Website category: jobs
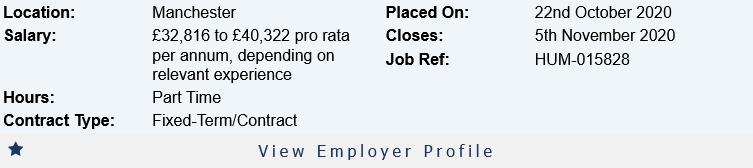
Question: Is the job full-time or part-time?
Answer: Part Time

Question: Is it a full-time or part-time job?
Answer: Part Time

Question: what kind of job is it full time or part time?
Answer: Part Time

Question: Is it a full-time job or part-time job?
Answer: Part Time

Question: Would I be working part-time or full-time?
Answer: Part Time

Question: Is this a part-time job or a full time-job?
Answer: Part Time

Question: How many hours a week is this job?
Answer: Part Time

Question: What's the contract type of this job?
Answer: Fixed-Term/Contract

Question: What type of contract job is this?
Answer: Fixed-Term/Contract

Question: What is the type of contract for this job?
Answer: Fixed-Term/Contract

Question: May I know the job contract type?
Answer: Fixed-Term/Contract

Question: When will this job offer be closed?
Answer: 5th November 2020

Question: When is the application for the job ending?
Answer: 5th November 2020

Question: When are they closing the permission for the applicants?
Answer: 5th November 2020

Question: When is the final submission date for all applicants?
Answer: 5th November 2020

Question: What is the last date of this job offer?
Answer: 5th November 2020

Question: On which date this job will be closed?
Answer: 5th November 2020

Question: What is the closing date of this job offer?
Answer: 5th November 2020

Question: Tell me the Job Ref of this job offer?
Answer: HUM-015828

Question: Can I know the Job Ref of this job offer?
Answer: HUM-015828

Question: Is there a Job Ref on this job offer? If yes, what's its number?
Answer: HUM-015828

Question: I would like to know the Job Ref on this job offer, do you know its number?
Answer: HUM-015828

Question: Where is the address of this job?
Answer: Manchester

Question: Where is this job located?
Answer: Manchester

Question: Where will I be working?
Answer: Manchester

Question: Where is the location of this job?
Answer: Manchester

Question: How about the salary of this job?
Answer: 32,816 to 40,322 pro rata per annum, depending on relevant experience

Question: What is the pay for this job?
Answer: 32,816 to 40,322 pro rata per annum, depending on relevant experience

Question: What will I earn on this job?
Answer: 32,816 to 40,322 pro rata per annum, depending on relevant experience

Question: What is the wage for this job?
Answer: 32,816 to 40,322 pro rata per annum, depending on relevant experience

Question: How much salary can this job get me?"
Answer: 32,816 to 40,322 pro rata per annum, depending on relevant experience

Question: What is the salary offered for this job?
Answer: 32,816 to 40,322 pro rata per annum, depending on relevant experience

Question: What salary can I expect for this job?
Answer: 32,816 to 40,322 pro rata per annum, depending on relevant experience

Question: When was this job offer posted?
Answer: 22nd October 2020

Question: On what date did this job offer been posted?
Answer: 22nd October 2020